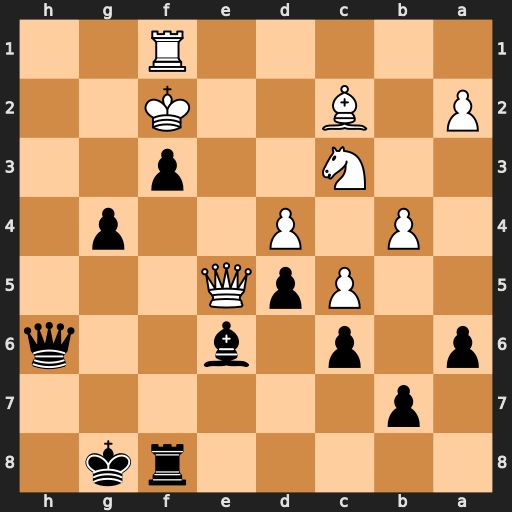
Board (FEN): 5rk1/1p6/p1p1b2q/2PpQ3/1P1P2p1/2N2p2/P1B2K2/5R2
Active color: b
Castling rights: -
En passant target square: -
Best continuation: Qd2+ Kg3 Qg2+ Kh4 Qh3+